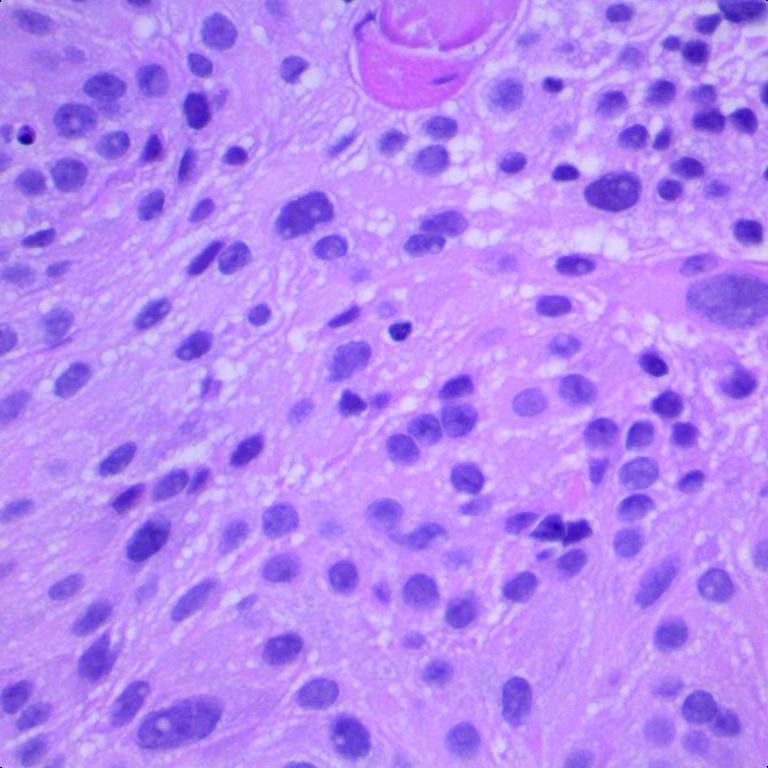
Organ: lung
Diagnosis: squamous carcinomas